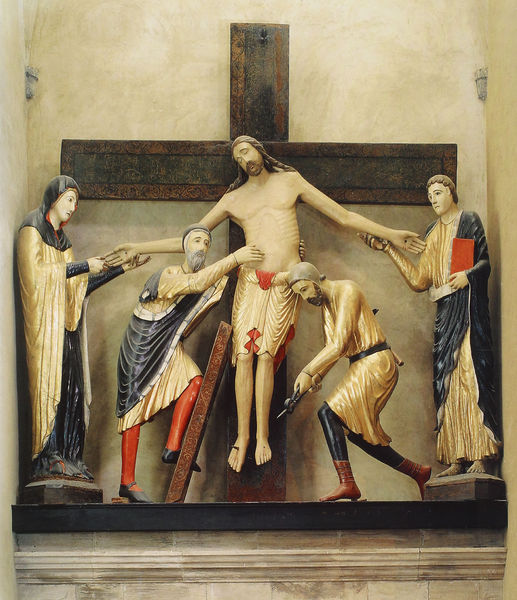
Titel: Kreuzabnahme
Standort: Volterra (EU - I - Toskana)
Schlagwörter: akt, blau, hand, haut, körper, mann, nackt, wunde, braun, frau, holz, licht, männer, schwarz, weiss, rot, tuch, beige, haube, bart, wand, bibel, falten, johannes, tot, kirche, figur, gold, haare, innen, statue, ecke, leiter, soldaten, plastik, nagel, nägel, nische, blut, buch, kreuz, rippen, stiefel, römer, sims, werkzeug, christus, jesus, jesus christus, kreuzabnahme, kreuzigung, stigma, wunden, geistliche, maria, sünde, maria magdalena, geschnitzt, erlösung, ornat, zange, schwrz, abnahme, nikodemus, apostel, inri, kreuabnahme, nazareth, akulptur, kneifzange, arimathea, johannesleiter